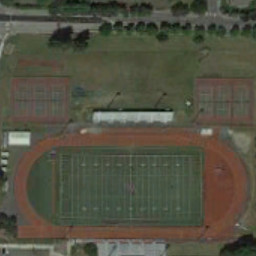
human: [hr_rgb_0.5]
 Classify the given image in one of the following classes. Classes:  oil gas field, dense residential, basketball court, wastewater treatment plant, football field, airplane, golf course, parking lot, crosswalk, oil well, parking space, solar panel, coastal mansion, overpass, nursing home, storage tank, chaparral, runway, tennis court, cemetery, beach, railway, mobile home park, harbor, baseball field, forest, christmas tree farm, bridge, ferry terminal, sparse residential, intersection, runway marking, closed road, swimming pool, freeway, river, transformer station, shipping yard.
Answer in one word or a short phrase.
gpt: football field